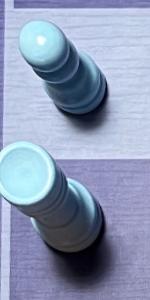
Label: Rook_White